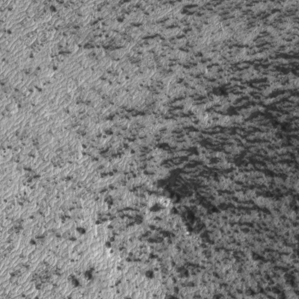
Label: frost